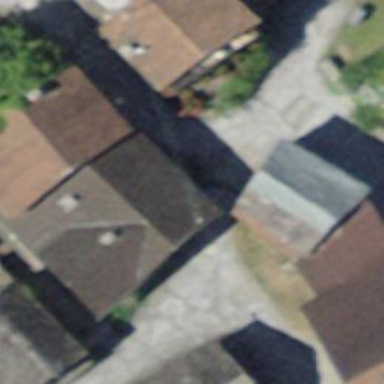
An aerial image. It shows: Alleyway designated as service road.